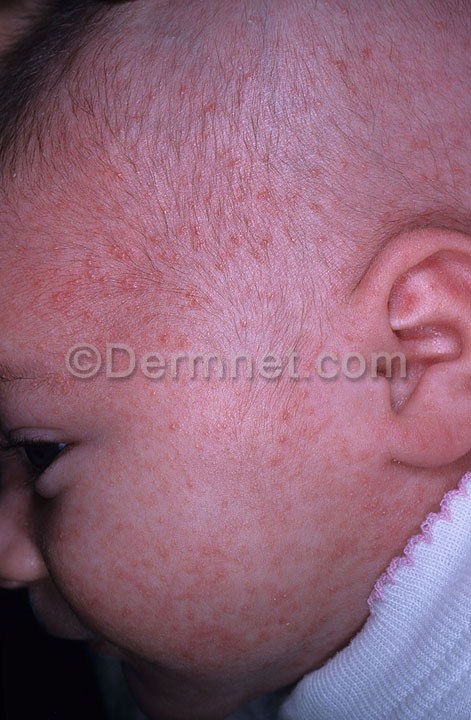
Disease: Atopic Dermatitis Photos